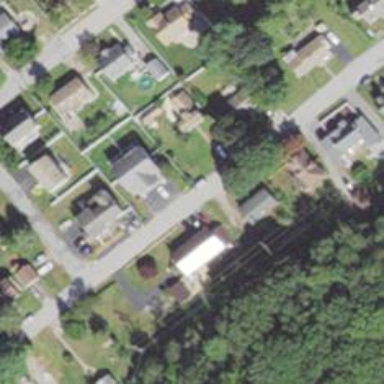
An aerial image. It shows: Residential driveway serving as service road.